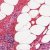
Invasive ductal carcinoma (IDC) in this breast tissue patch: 0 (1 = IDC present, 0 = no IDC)